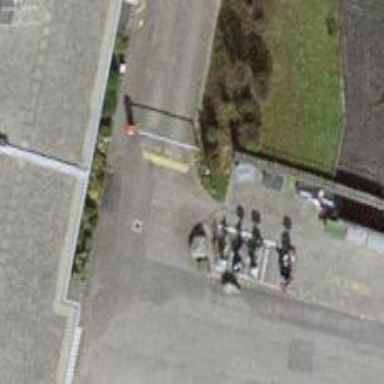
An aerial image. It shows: Lift gate barrier.